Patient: sex F, age 34
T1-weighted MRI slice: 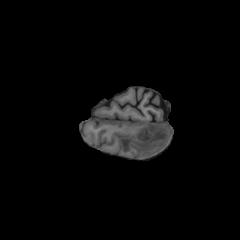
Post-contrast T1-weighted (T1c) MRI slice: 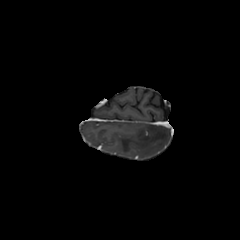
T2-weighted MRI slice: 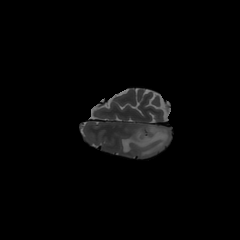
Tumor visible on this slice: yes
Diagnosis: Astrocytoma, IDH-mutant
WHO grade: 3